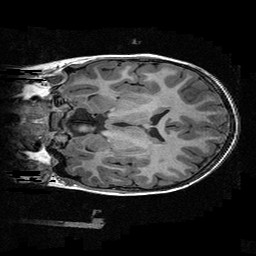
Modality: T1w
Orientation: coronal
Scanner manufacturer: ge
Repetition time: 0.008096 s
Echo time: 0.00318 s